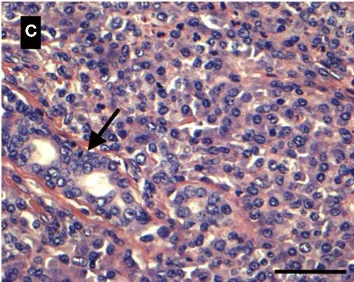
(C) A 61-year-old male with 1-month history of painless swelling of the floor of the mouth. Tumor tissue was composed of neoplastic lymphoid cells with irregular nuclei and plasmacytic differentiation, consistent with a diagnosis of extranodal marginal zone lymphoma (EMZL) of the left sublingual gland. Scattered ductal structures are seen (black arrow) (HE). Immunohistochemistry of the sublingual gland EMZL. Showing positive reaction for lambda light chain. Scale bar = 50 mum.
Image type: pathology (immunostaining)